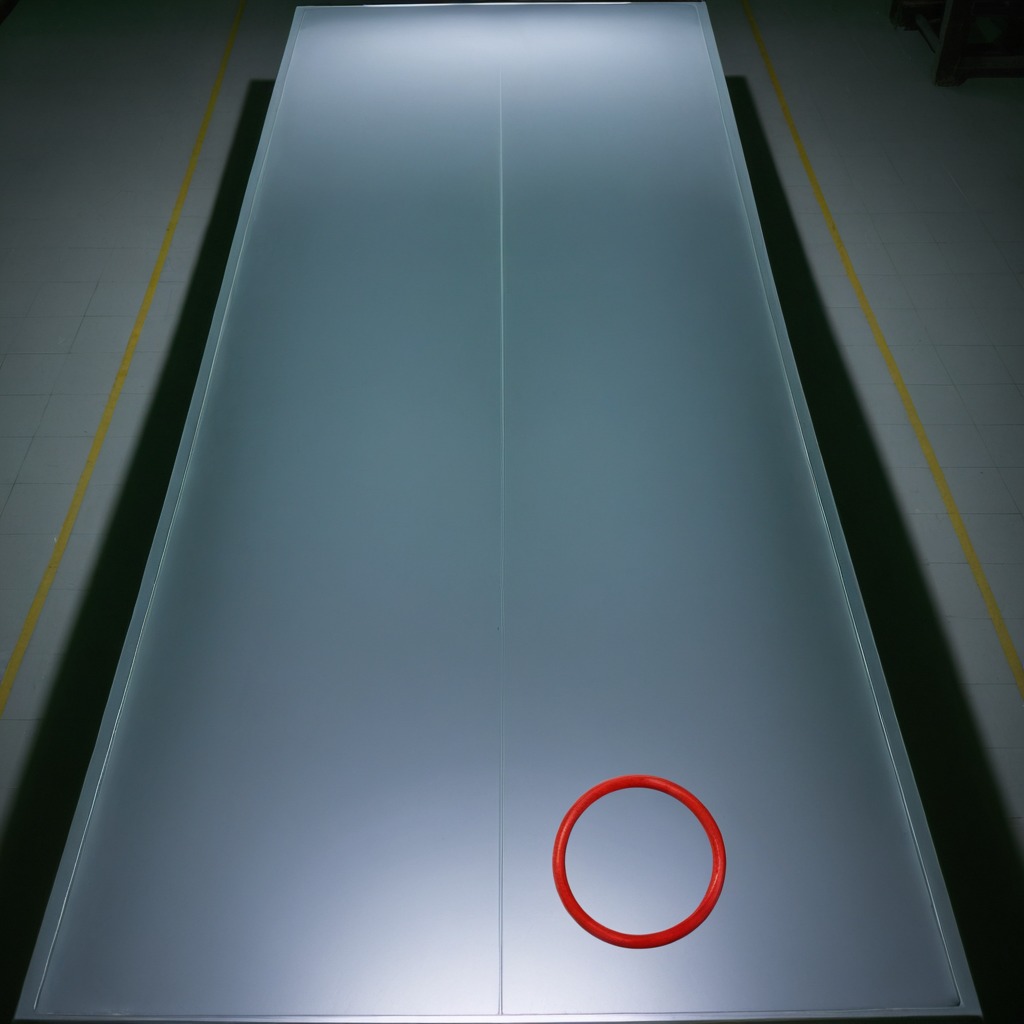
A rubber O-ring is lying on the table in the railway signal maintenance room.